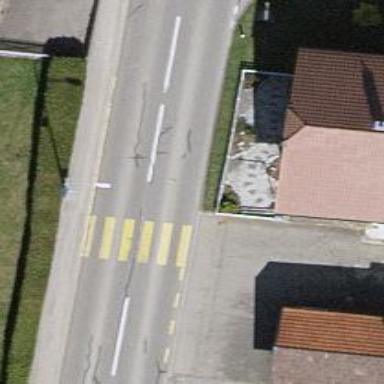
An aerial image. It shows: Zebra crossing on the road.